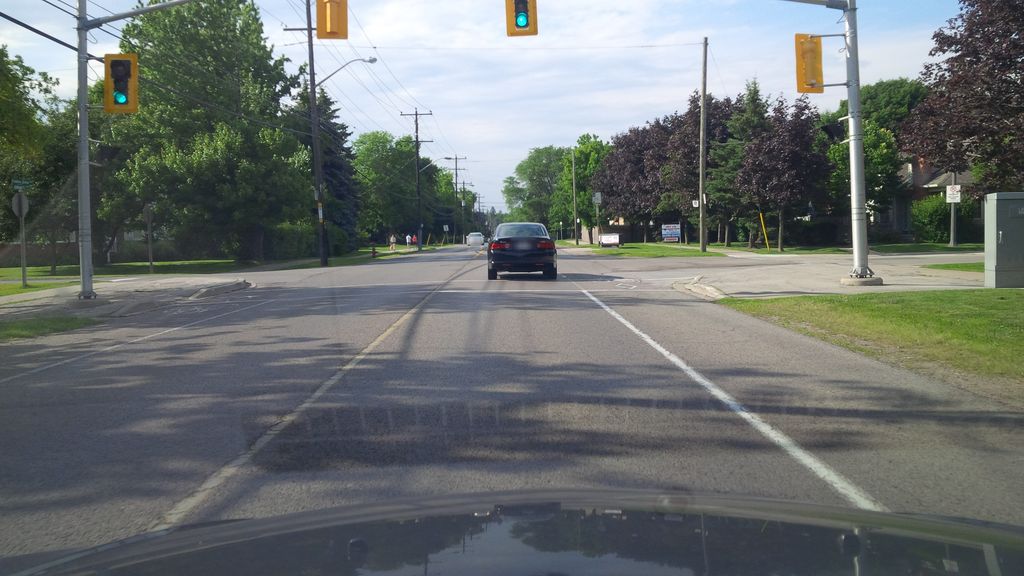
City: hamilton